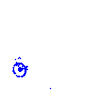
Particle: pion